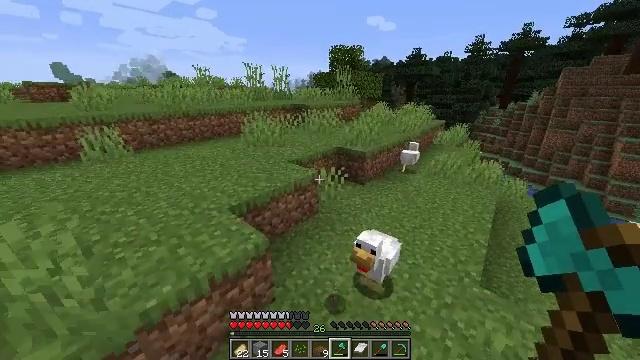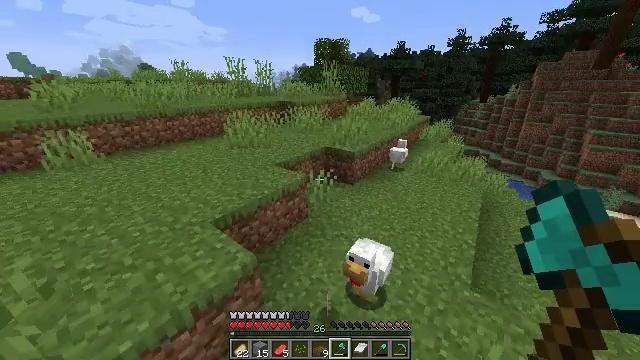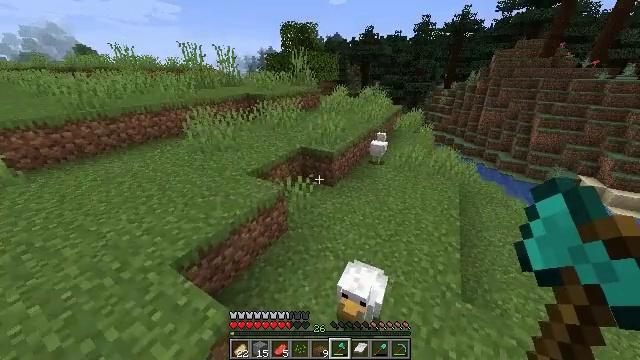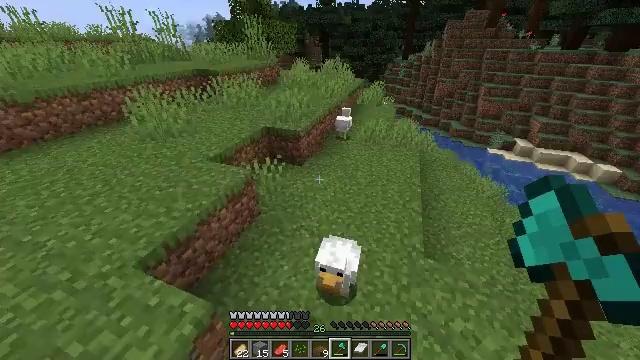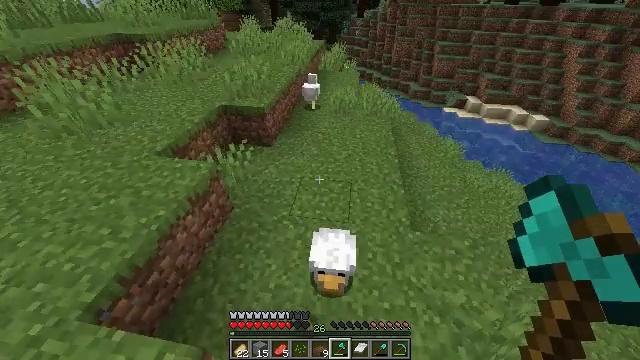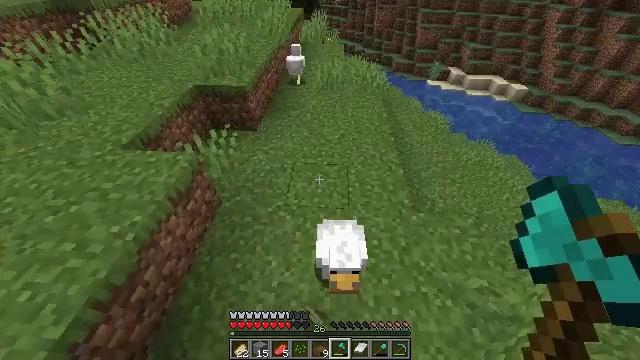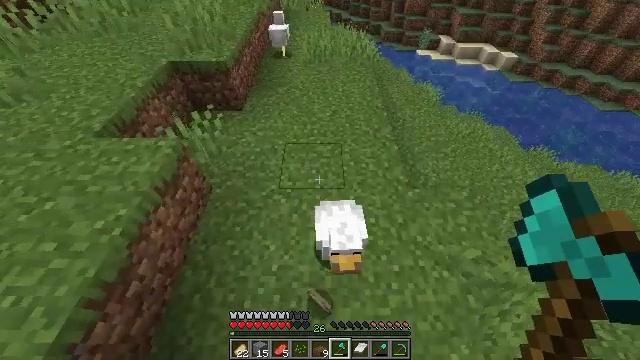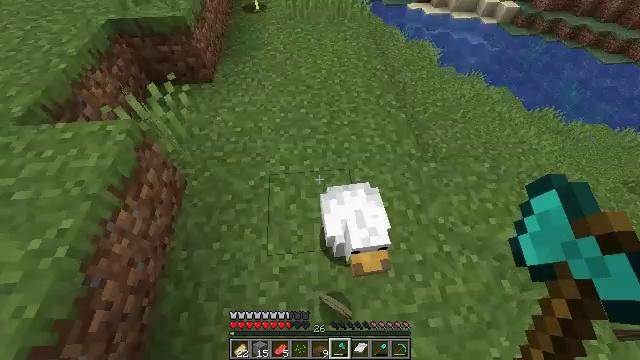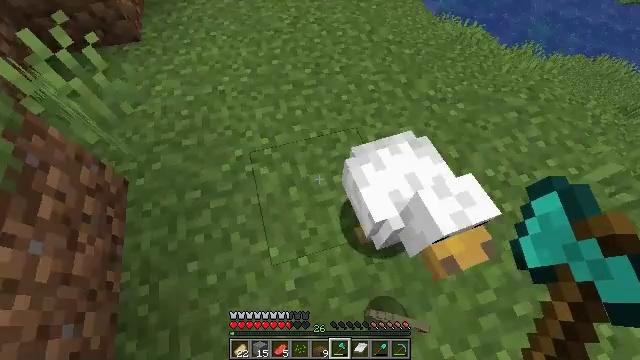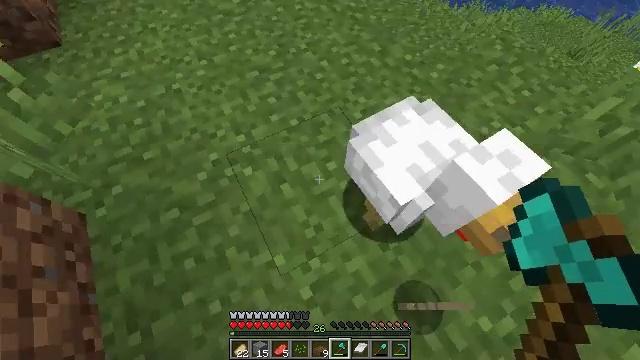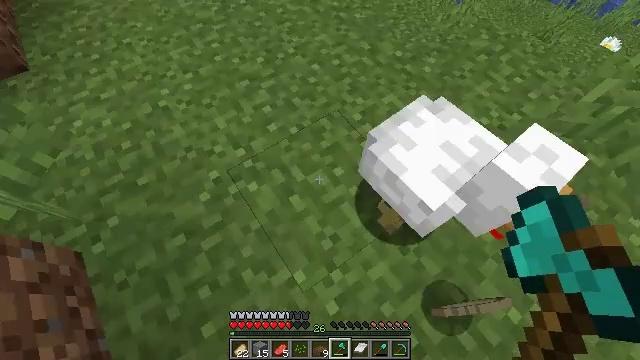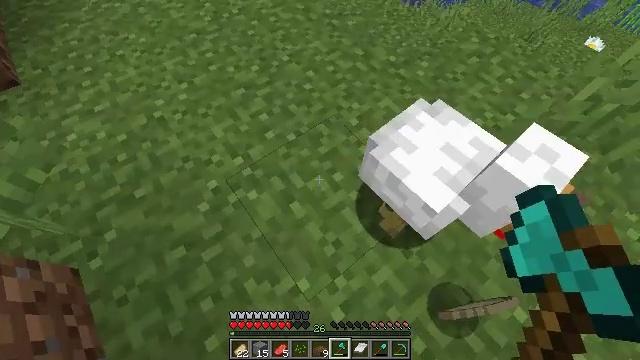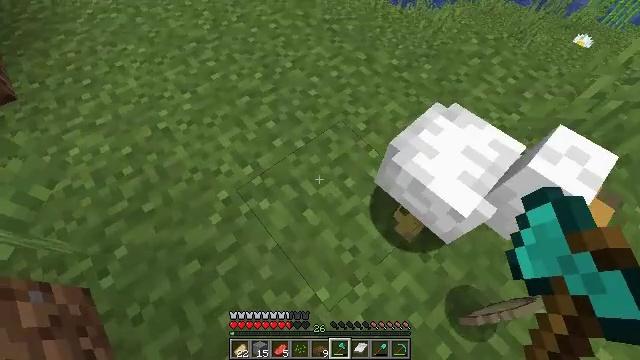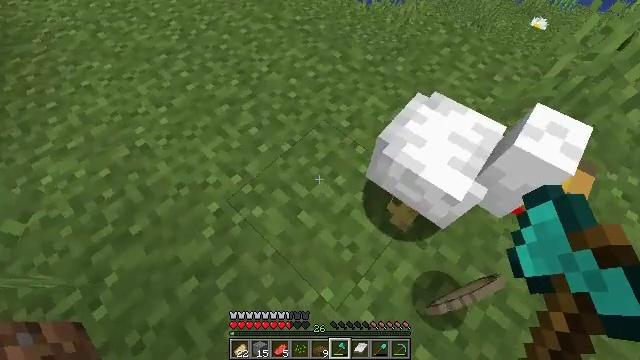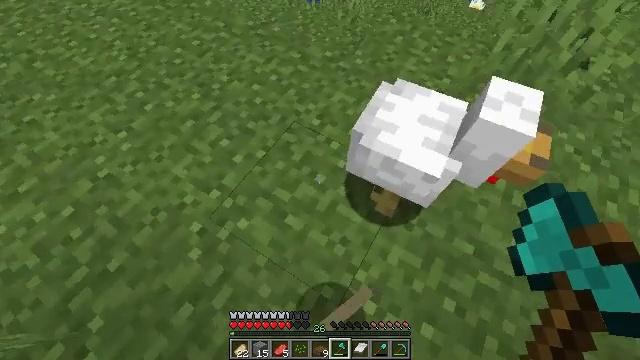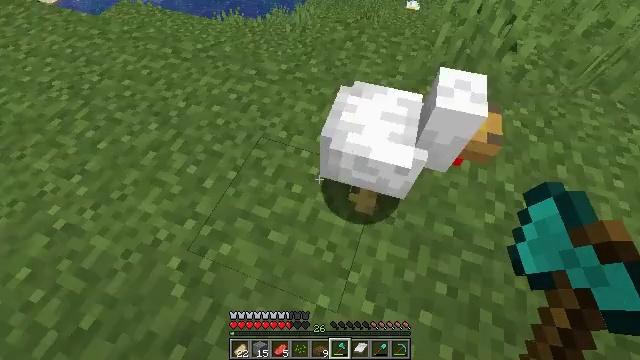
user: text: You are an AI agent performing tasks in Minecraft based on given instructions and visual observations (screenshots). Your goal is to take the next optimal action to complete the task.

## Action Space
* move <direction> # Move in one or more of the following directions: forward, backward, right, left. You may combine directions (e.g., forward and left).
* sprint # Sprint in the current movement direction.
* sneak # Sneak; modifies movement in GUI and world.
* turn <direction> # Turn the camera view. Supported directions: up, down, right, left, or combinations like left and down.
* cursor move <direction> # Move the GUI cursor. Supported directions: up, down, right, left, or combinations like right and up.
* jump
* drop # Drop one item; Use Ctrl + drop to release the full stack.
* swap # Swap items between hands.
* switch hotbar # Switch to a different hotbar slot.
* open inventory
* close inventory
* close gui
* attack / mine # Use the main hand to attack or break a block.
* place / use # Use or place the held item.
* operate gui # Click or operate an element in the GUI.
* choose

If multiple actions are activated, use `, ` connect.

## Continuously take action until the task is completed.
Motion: motion action
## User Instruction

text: Kill mobs.
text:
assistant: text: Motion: move forward, turn right and down, jump
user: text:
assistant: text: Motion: move forward, turn right and down, jump
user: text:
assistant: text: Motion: move forward, turn right and down, jump
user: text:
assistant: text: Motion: move forward, turn right and down, jump
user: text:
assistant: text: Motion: turn right and down
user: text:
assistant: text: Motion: turn right and down
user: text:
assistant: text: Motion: turn right and down
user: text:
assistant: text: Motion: turn right and down
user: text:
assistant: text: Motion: turn right and down
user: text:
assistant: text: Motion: turn right
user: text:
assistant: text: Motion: turn right and up
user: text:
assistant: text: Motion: turn right
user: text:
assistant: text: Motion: turn right
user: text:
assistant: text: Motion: turn right
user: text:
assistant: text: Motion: turn right and up
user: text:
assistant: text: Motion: turn right and up
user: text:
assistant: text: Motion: no_op
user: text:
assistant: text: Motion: turn right
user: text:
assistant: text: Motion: turn right, jump
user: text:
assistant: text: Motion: turn right, jump
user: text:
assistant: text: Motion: jump
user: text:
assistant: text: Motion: jump
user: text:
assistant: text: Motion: jump
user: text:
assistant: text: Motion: jump
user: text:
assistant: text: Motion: jump
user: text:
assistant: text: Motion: turn down
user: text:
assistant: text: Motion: turn down
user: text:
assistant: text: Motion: turn right
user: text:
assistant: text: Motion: attack / mine
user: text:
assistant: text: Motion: attack / mine